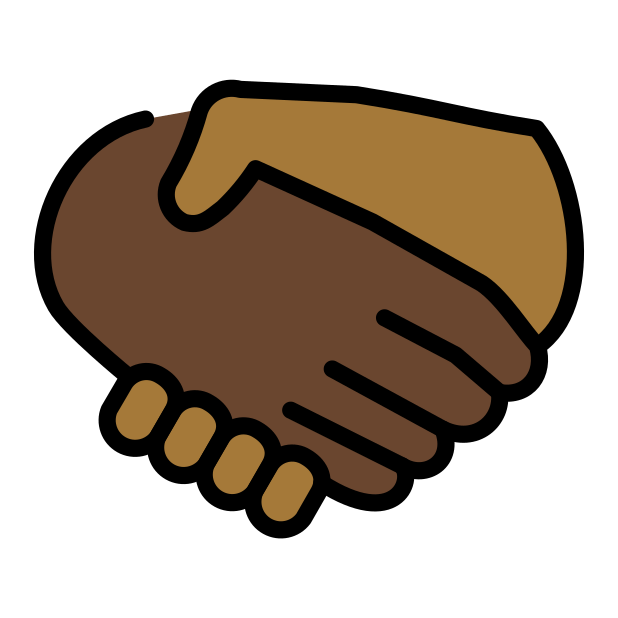
handshake: dark skin tone, medium-dark skin tone